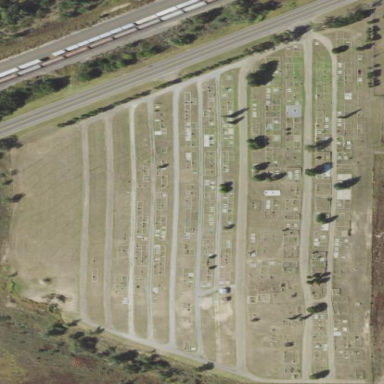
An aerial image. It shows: Cemetery.